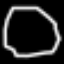
Label: octagon